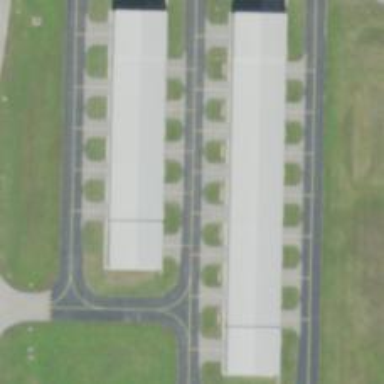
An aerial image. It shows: Image of taxiway at airport.